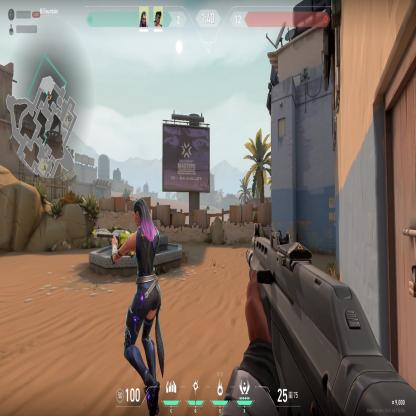
Label: teammate